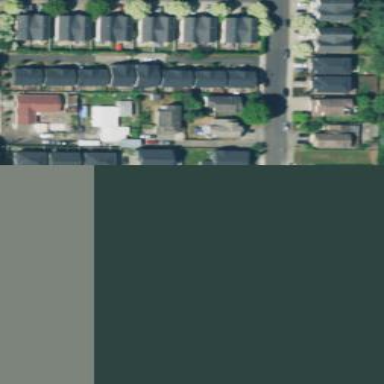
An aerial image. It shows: This residential area consists of single-family homes.